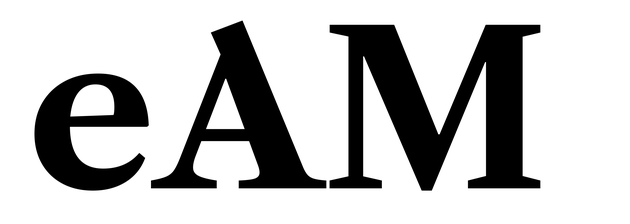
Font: LibreCaslonText_Bold